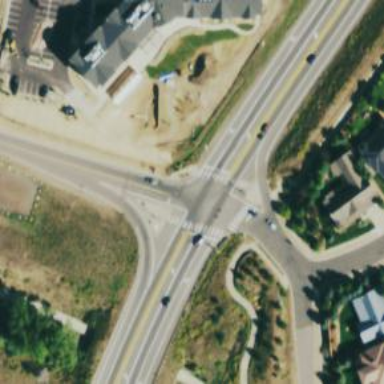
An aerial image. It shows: Junction.